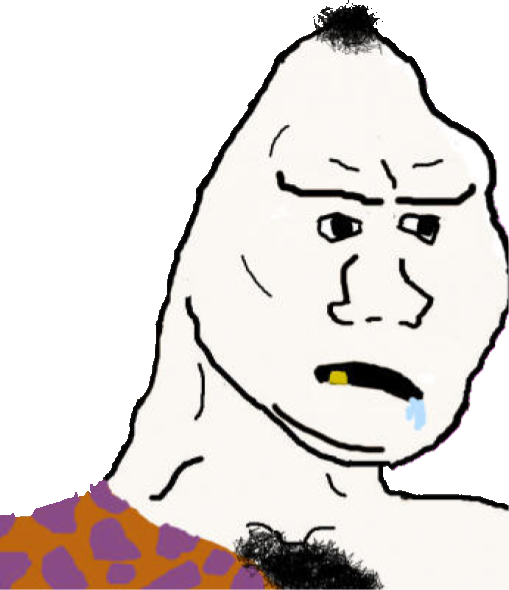
Label: 5_Grug